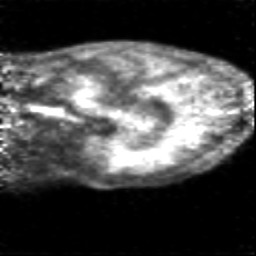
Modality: PET
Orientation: sagittal
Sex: female
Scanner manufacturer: siemens